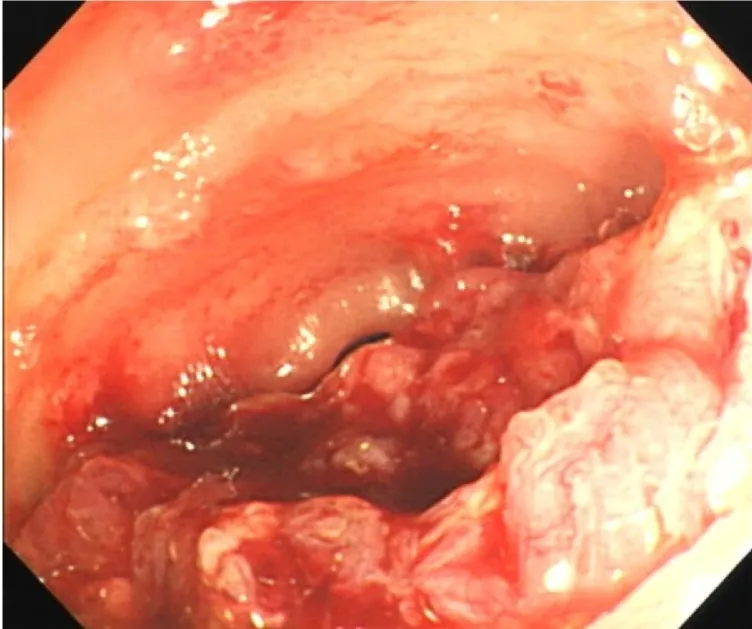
Colonoscopic view of an ulcer that oozed upon slight contact in the terminal ileum.
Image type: endoscopy (gi_endoscopy)